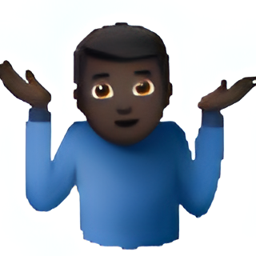
Name: man shrugging type 6
Emoji: 🤷🏿‍♂️
Group: People & Body
Sub-group: person-gesture